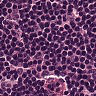
Metastatic tissue present: no